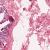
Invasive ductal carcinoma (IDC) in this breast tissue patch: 0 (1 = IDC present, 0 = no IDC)